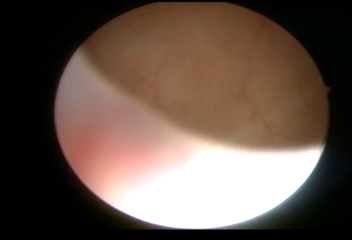
Modality: WLC
Class: Normal mucosa
Bladder cancer association: No